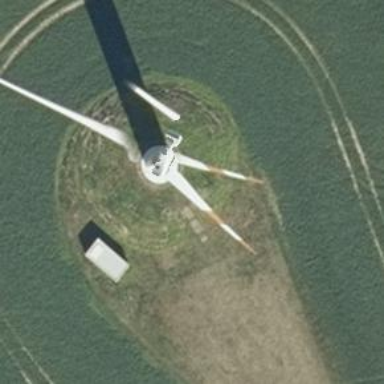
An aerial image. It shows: Wind generator using horizontal axis wind turbines.